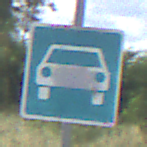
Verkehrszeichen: Kraftfahrstrasse
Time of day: Midday
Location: Outdoor (Nature)
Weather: PartlyCloudy
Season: NotSpecified
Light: Natural